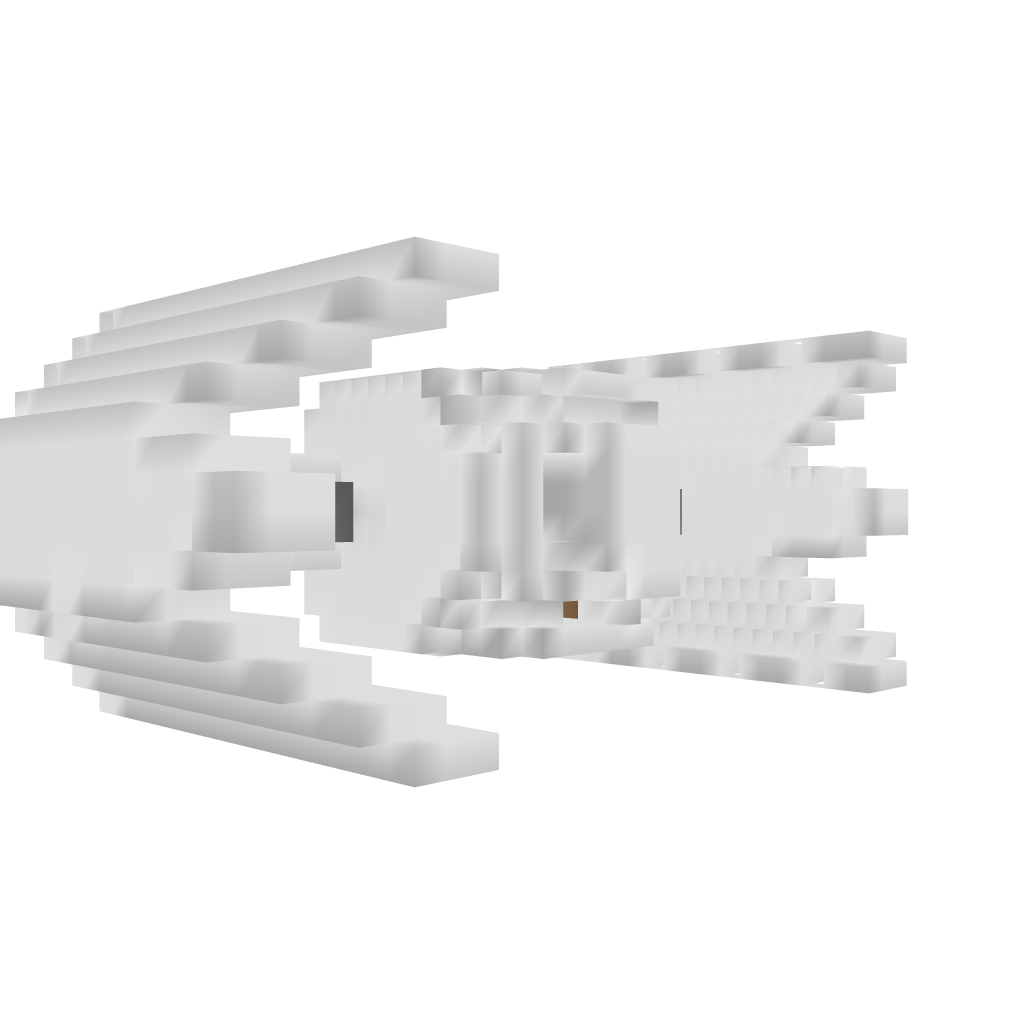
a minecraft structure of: Tie assassin bad low quality